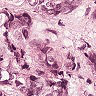
Metastatic tissue present: yes